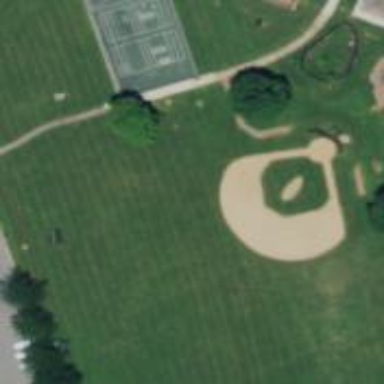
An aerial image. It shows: Baseball pitch for leisure land.